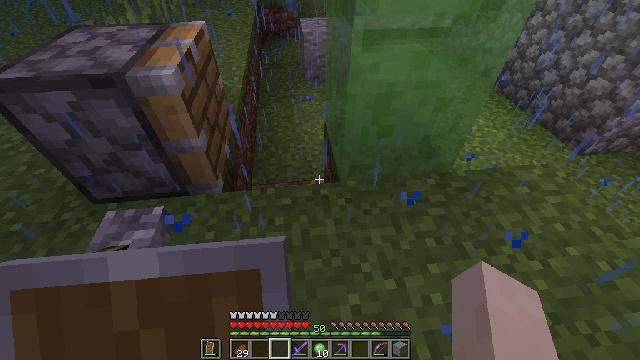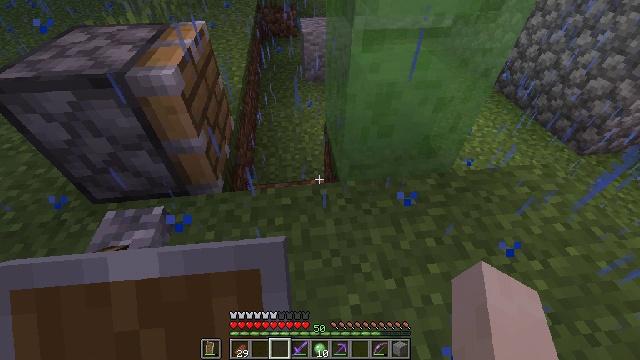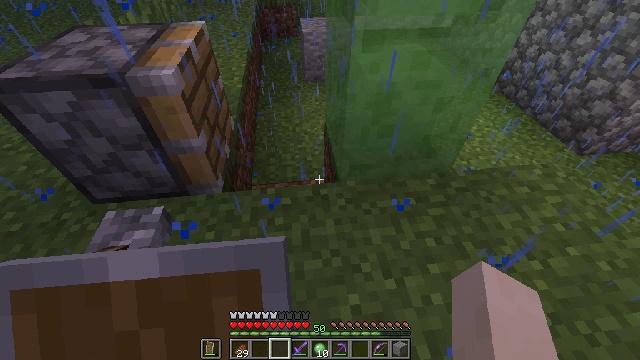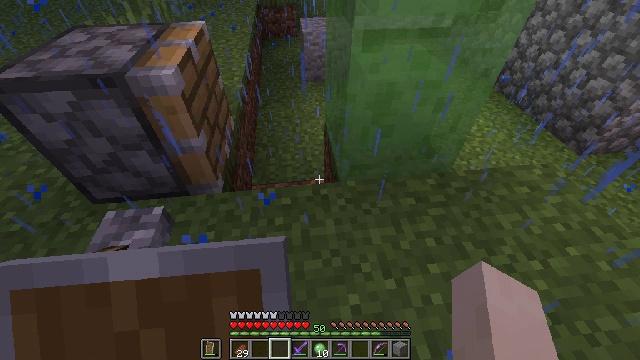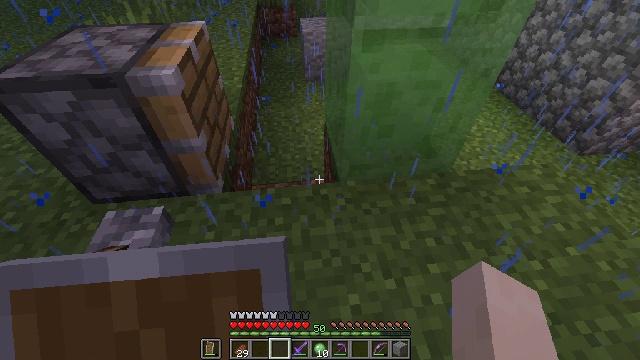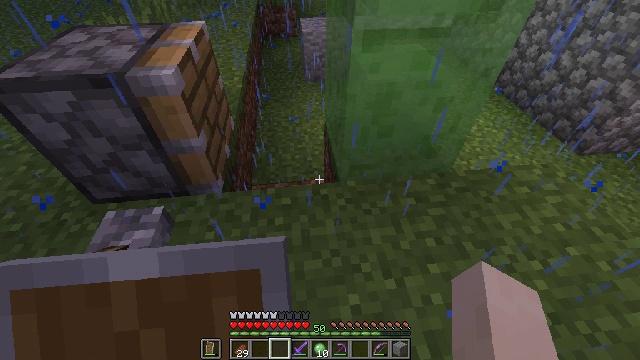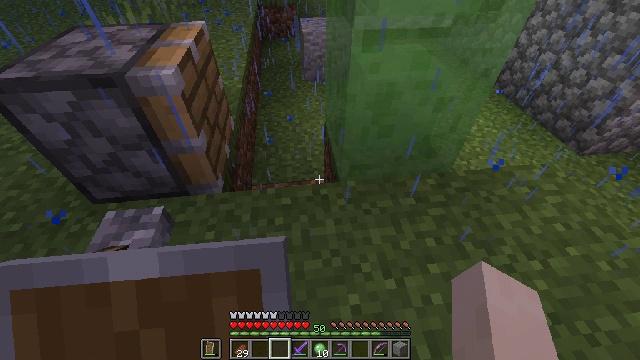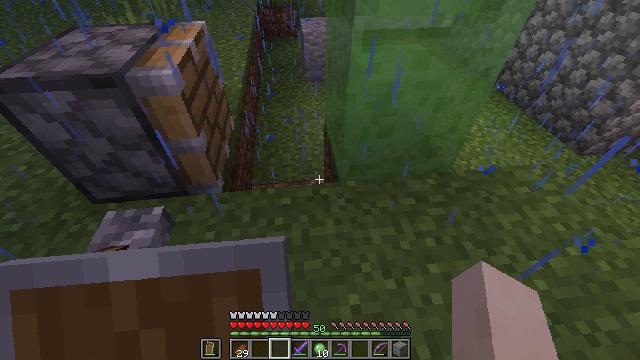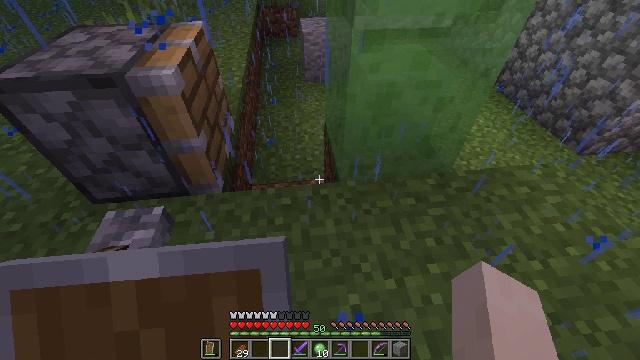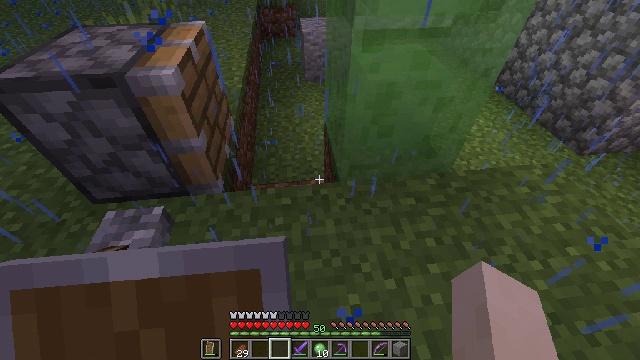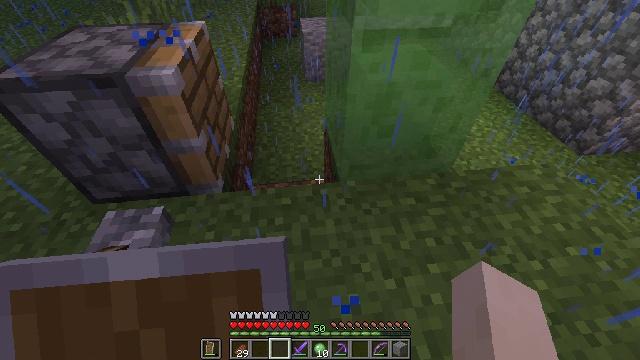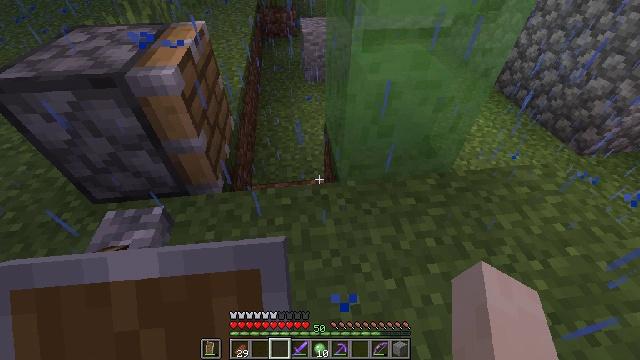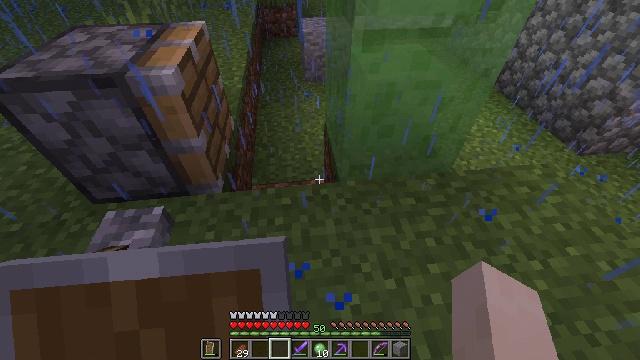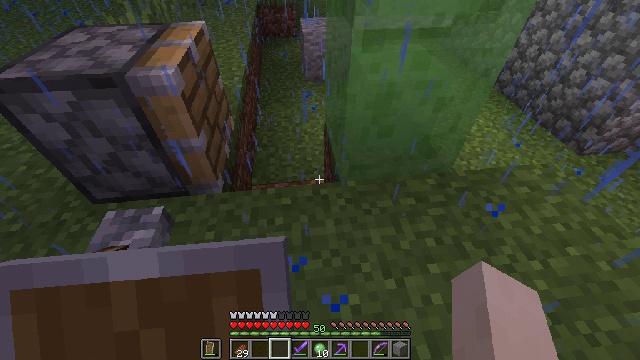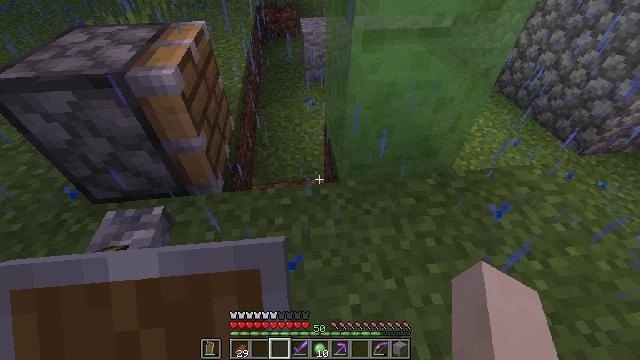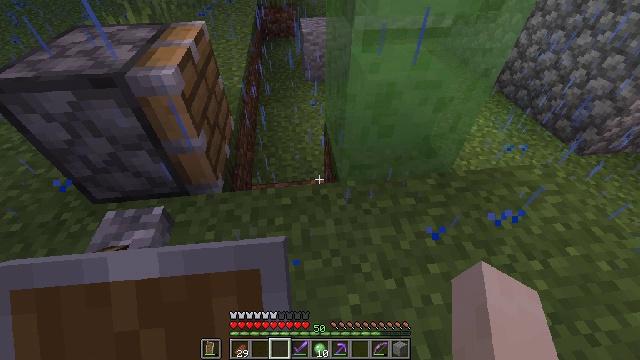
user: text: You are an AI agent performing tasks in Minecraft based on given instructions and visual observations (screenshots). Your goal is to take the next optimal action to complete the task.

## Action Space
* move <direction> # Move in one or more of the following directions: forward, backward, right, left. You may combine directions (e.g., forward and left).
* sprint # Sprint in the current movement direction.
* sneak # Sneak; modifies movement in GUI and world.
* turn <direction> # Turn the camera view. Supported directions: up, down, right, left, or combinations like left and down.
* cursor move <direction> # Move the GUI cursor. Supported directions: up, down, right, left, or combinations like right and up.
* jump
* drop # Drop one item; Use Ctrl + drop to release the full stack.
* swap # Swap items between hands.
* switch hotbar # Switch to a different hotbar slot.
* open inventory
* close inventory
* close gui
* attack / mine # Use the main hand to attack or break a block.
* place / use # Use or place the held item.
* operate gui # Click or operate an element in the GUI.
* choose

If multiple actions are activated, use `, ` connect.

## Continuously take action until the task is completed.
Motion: motion action
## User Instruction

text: Mine the piston from the build.
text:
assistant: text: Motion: no_op
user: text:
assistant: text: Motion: no_op
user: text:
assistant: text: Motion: no_op
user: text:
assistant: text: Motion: no_op
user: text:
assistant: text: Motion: no_op
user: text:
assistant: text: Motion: no_op
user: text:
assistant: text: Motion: no_op
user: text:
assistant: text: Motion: no_op
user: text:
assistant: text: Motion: no_op
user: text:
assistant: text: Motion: no_op
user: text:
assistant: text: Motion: no_op
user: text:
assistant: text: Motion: no_op
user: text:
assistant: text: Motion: no_op
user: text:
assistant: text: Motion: no_op
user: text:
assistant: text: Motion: no_op
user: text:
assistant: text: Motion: no_op
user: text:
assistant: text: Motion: no_op
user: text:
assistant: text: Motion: no_op
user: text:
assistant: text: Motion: no_op
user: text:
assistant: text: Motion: no_op
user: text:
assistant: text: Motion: no_op
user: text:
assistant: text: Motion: no_op
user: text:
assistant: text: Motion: move left, turn left and up
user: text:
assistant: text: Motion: move forward and move left, turn left and up
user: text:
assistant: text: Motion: move forward and move left, turn left and up
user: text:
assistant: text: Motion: move forward and move left, turn left
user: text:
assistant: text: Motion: move forward and move left
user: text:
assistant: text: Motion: no_op
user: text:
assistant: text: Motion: no_op
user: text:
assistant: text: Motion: turn right